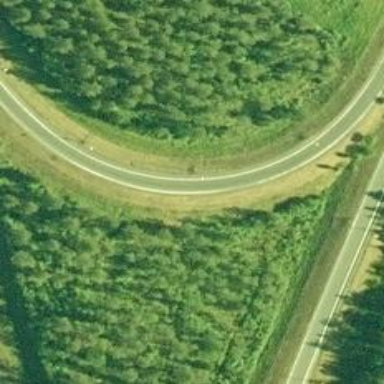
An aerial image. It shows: Tertiary trunk_link highway.